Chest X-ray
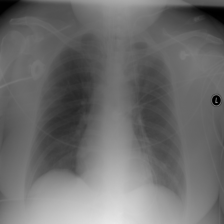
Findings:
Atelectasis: negative
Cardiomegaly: negative
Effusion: negative
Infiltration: negative
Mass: negative
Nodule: negative
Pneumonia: negative
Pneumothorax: negative
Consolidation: negative
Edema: negative
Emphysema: negative
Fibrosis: negative
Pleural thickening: negative
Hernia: negative